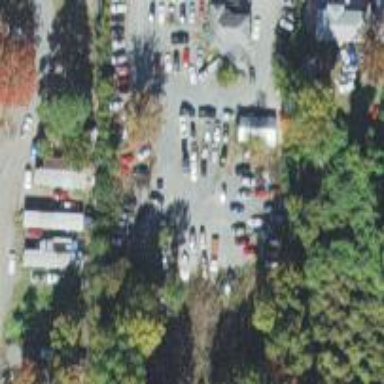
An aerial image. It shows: Parking area.